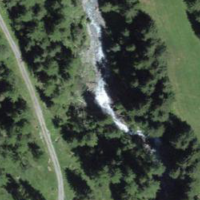
EUNIS habitat code: 43
Species observed at this site:
Parnassia palustris